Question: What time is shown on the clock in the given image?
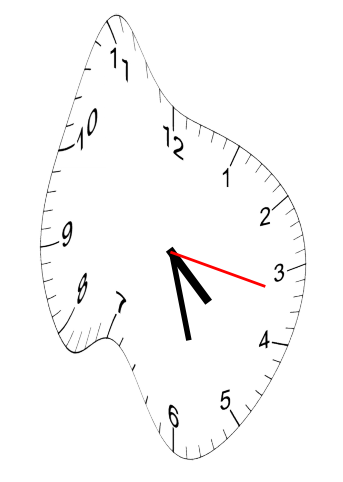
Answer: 04:27:17